Field crop: maize
Growth stage: 2
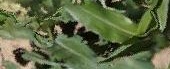
Species: maize